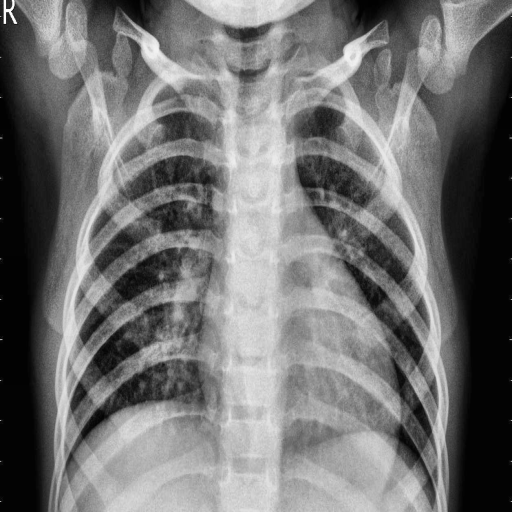
Finding: PNEUMONIA